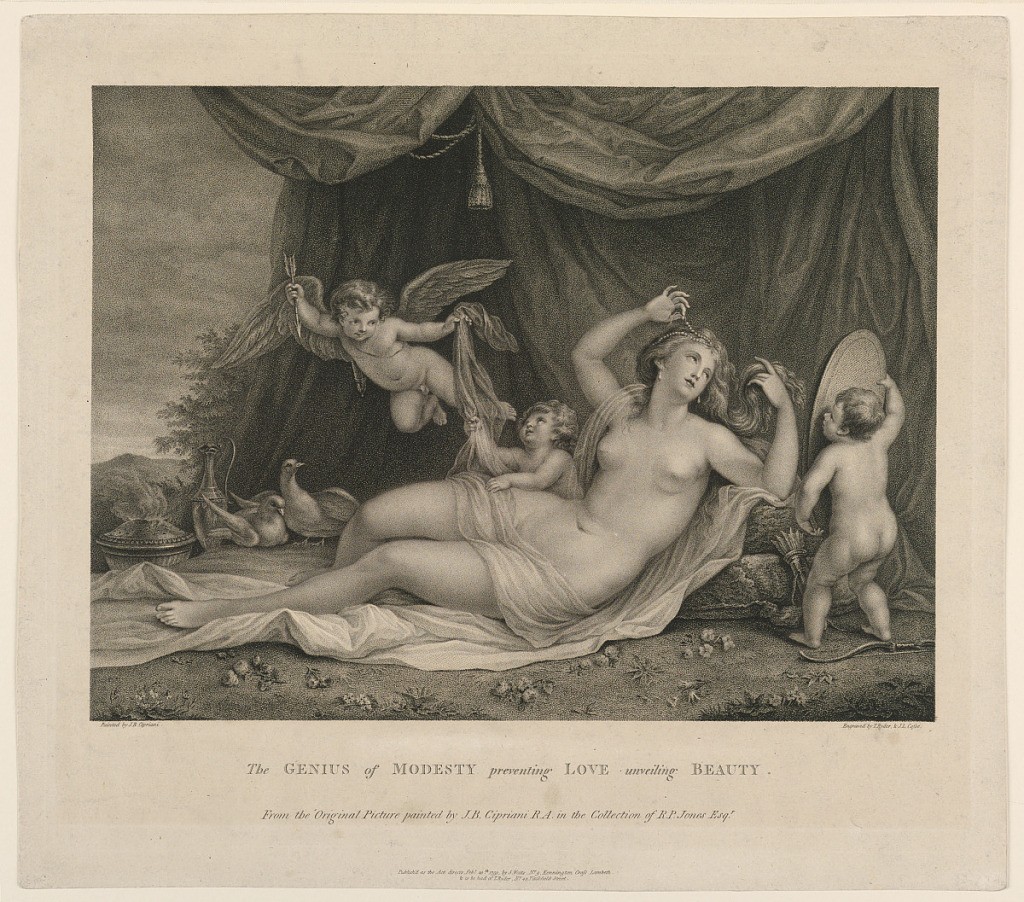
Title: The Genius of Modesty Preventing Love Unveiling Beauty
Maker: Thomas Ryder, British, 1746 - 1810
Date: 1783
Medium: Stipple engraving on paper
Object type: Print
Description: The nude reclining figure of Venus is seen admiring herself in a mirror held by a putto. Cupid f lies above and tries to lift her veil held by another putto.